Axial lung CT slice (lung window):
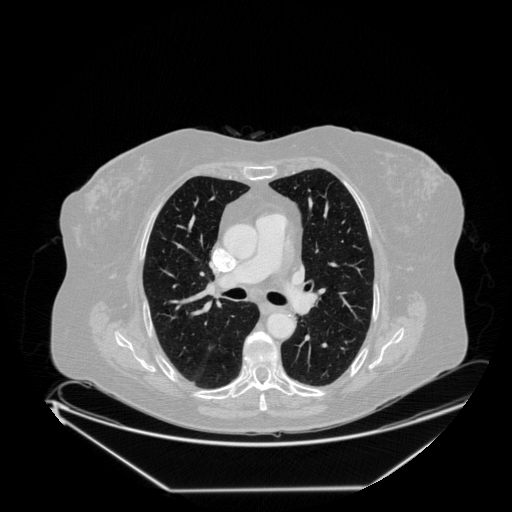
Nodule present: no